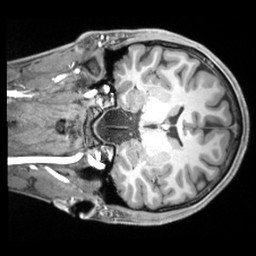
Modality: T1w
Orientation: coronal
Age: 23
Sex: male
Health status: ill
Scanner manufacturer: siemens
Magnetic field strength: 3 T
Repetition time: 2.2 s
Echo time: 0.00218 s